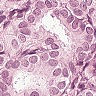
Metastatic tissue present: yes